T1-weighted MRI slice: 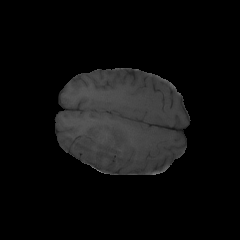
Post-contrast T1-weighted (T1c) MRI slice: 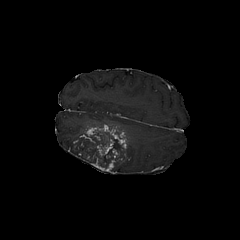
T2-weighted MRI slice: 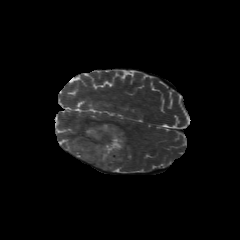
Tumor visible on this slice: yes